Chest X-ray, PA view. Patient: 40 years old, sex F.
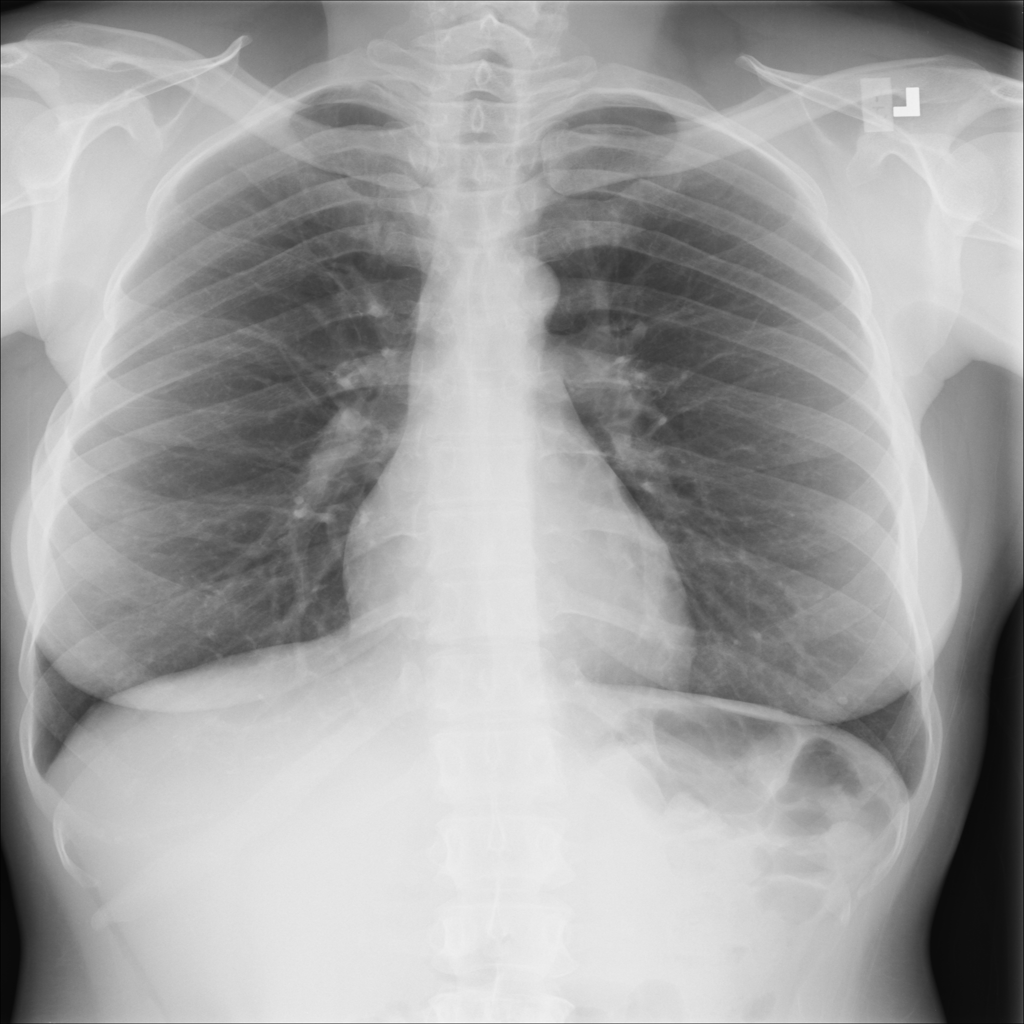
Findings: No Finding